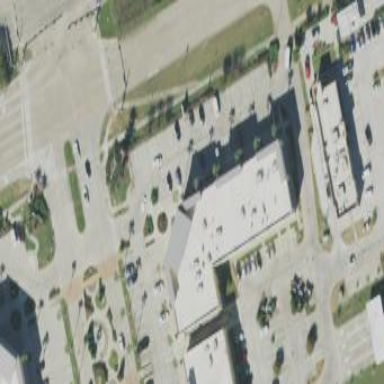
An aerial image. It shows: Commercial building.